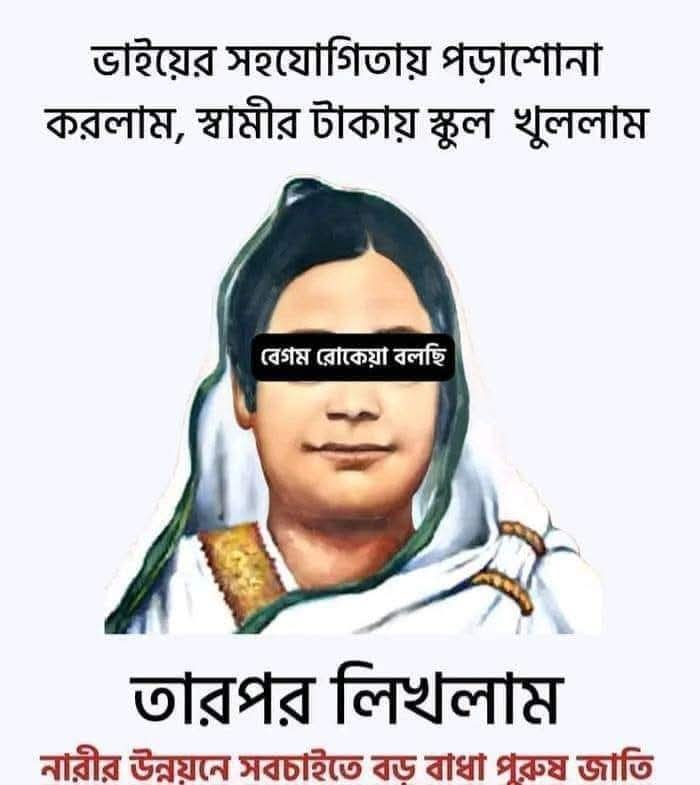
Text: ভাইয়ের সহযোগিতায় পড়াশোনা করলাম, স্বামীর টাকায় স্কুল খুললাম
বেগম রোকেয়া বলছি
তারপর লিখলাম
নারীর উন্নয়নে সবচাইতে বড় বাধা পুরুষ জাতি
Label: Non Hate